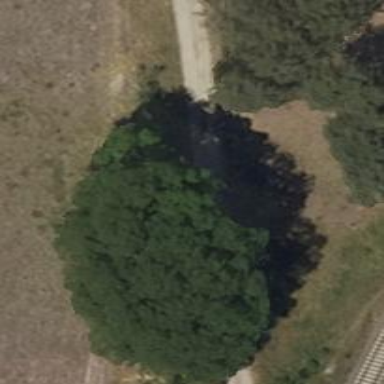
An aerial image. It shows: Deciduous broadleaved tree.